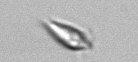
Label: Oxytoxum